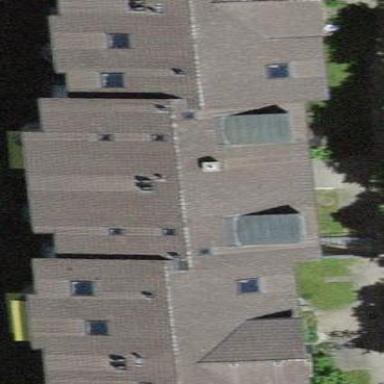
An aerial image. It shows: Gabled roof apartments building.